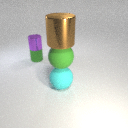
small purple metal cylinder above small green rubber cylinder